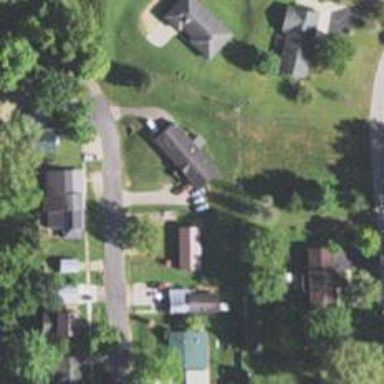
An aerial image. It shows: Driveway.